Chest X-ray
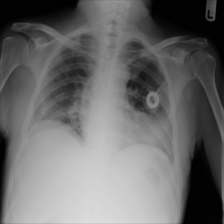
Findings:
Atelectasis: negative
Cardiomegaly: negative
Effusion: negative
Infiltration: positive
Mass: negative
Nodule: negative
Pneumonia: negative
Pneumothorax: negative
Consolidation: negative
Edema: negative
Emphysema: negative
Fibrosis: negative
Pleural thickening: negative
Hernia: negative